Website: bh-photo
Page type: receipt
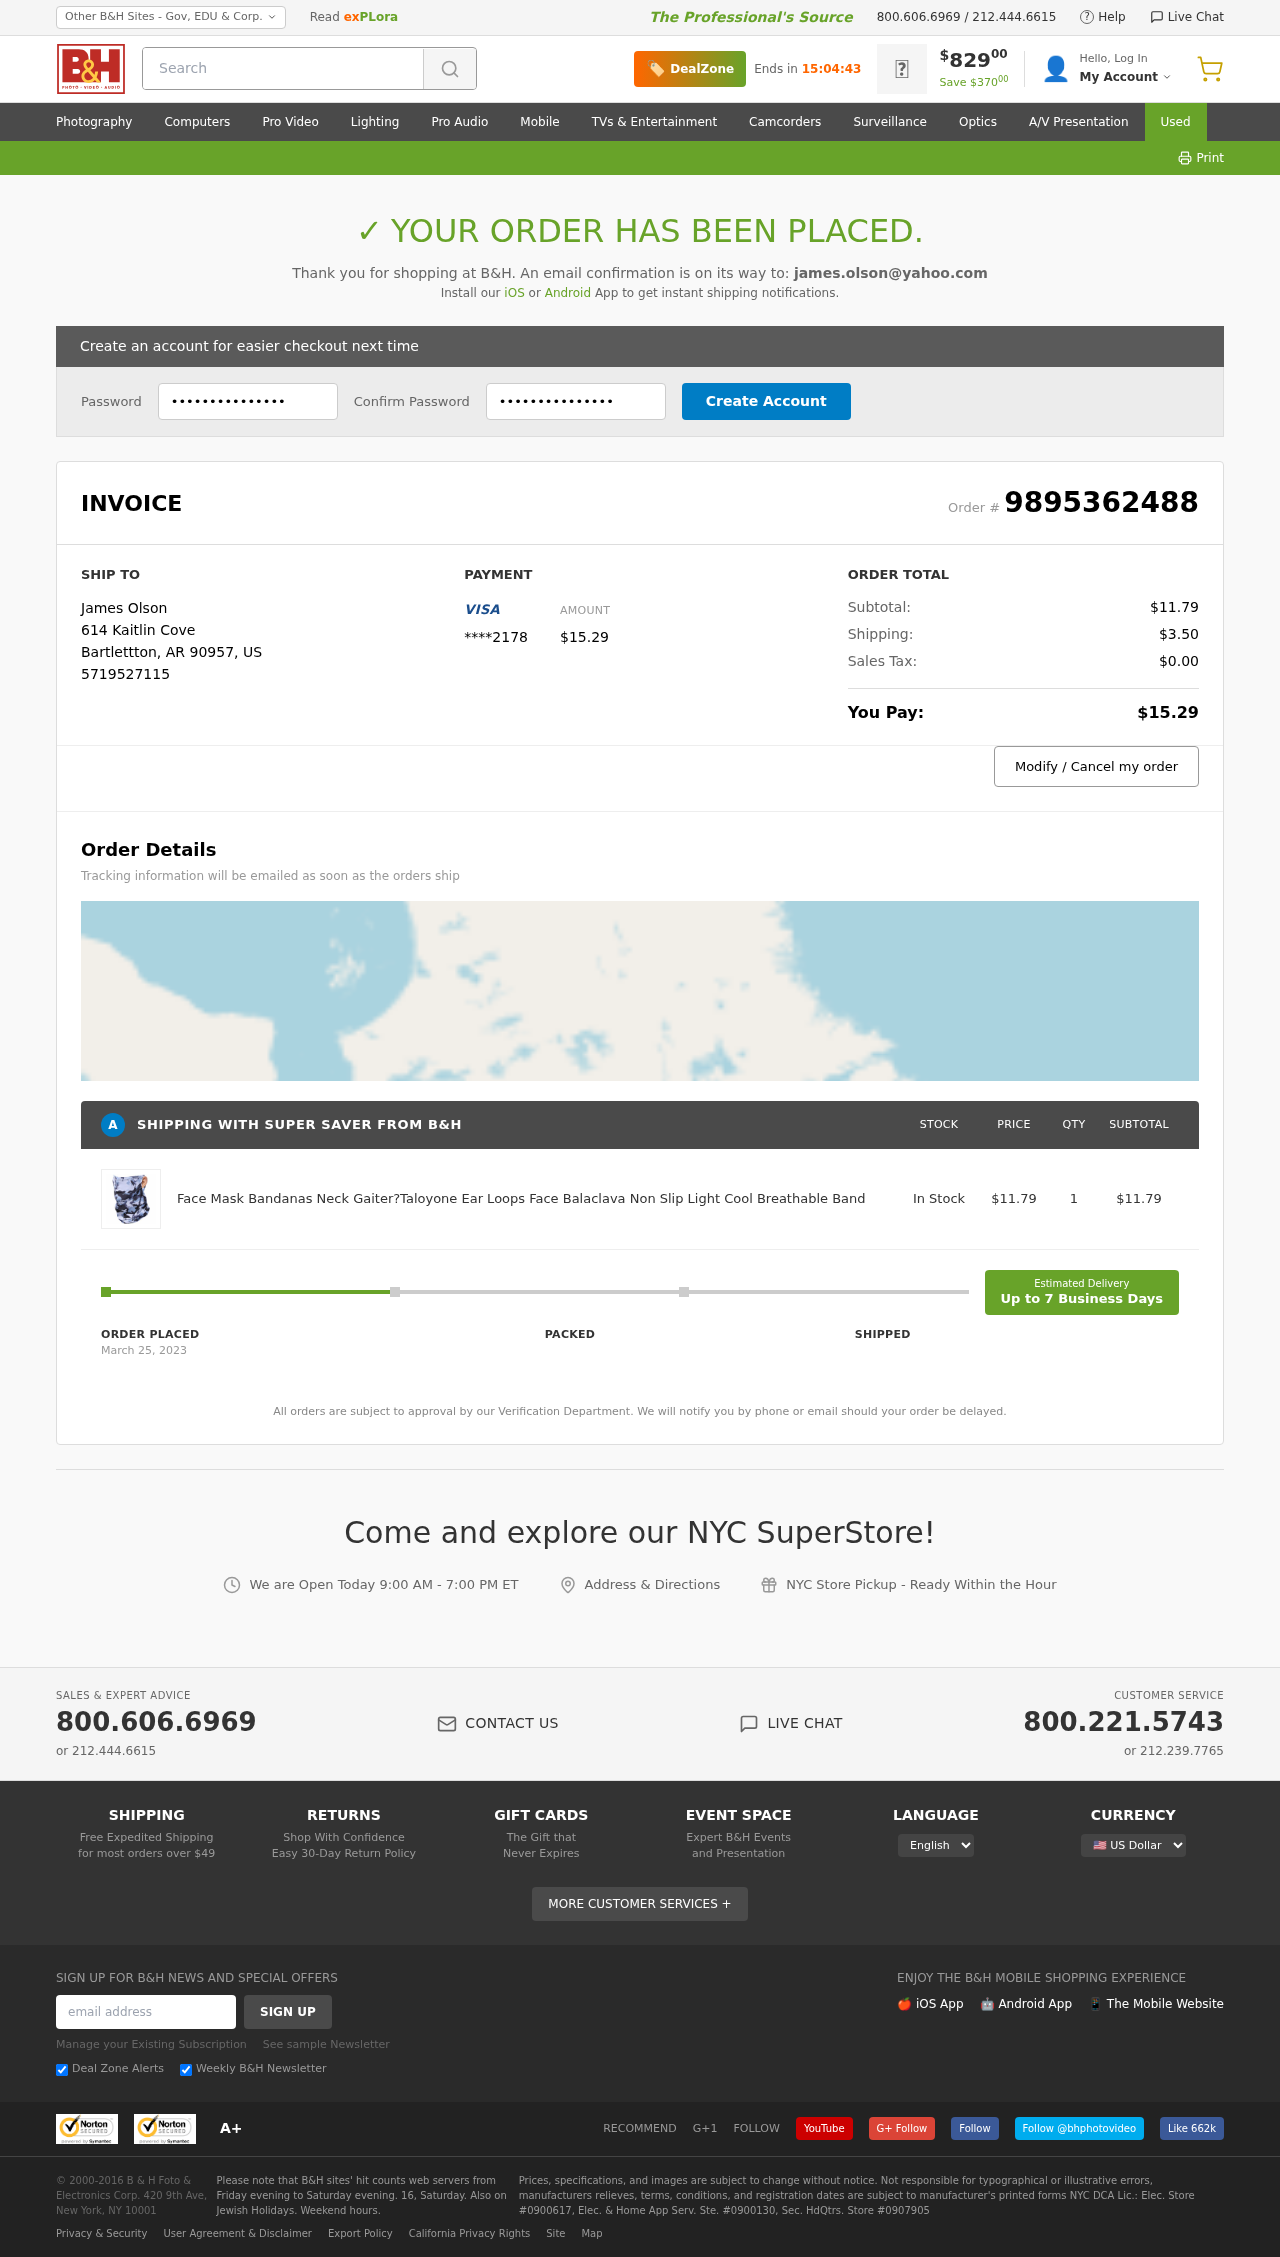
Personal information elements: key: PII_CARD_LAST4
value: ****2178
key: PII_CITY
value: Bartlettton
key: PII_COUNTRY_CODE
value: US
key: PII_EMAIL
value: james.olson@yahoo.com
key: PII_FULLNAME
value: James Olson
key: PII_PHONE
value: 5719527115
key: PII_POSTCODE
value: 90957
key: PII_STATE_ABBR
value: AR
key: PII_STREET
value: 614 Kaitlin Cove
Product elements: key: PRODUCT1_NAME
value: Face Mask Bandanas Neck Gaiter?Taloyone Ear Loops Face Balaclava Non Slip Light Cool Breathable Band
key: PRODUCT1_PRICE
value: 11.79
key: PRODUCT1_QUANTITY
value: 1
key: PRODUCT1_SUBTOTAL
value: $11.79
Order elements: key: ORDER_ID
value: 9895362488
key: ORDER_TOTAL
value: $15.29
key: ORDER_SUBTOTAL
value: $11.79
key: ORDER_SHIPPING_COST
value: $3.50
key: ORDER_TAX
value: $0.00
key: ORDER_DATE
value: March 25, 2023
Search elements: key: HEADER_SEARCH
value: Search